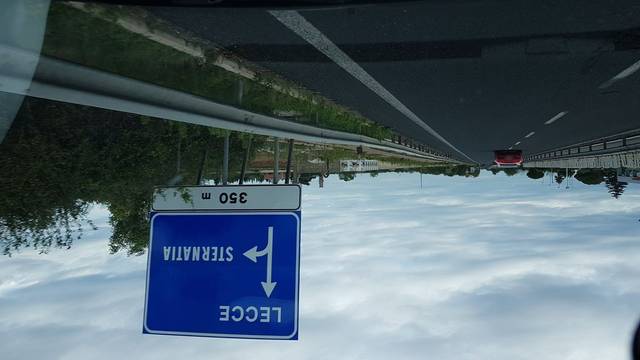
Region: Italy
Coordinates: 40.215, 18.241